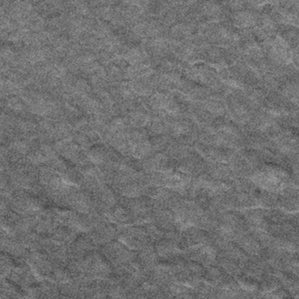
Label: frost